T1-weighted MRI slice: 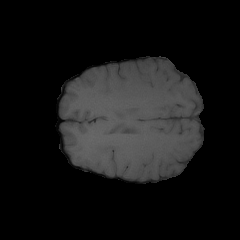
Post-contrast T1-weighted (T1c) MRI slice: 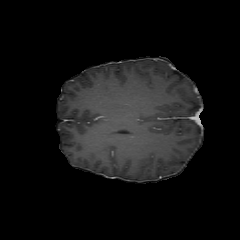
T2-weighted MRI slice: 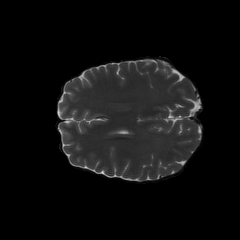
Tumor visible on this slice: no